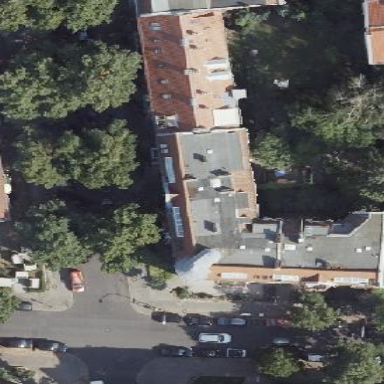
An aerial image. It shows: Apartment building with double saltbox roof shape.